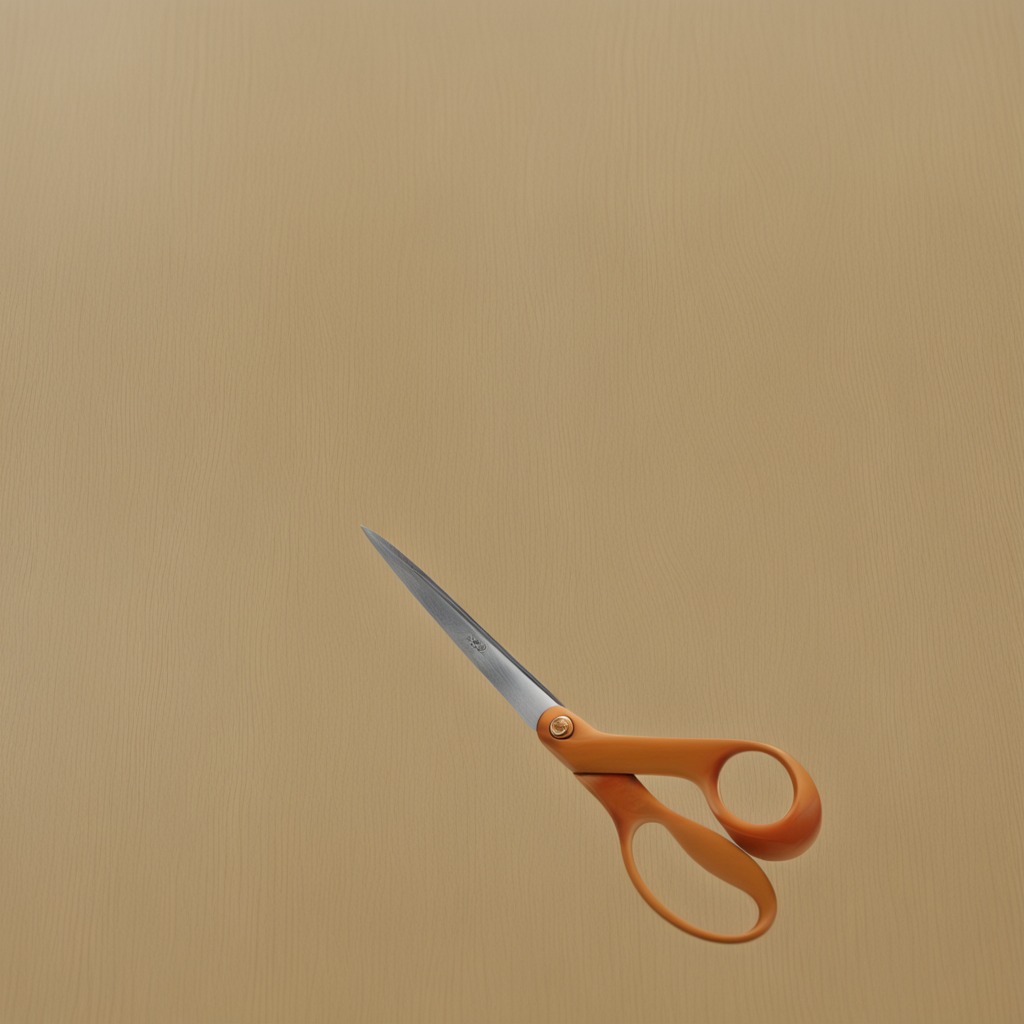
A scissor is lying on the plywood surface in a paint workshop lit by afternoon window light.